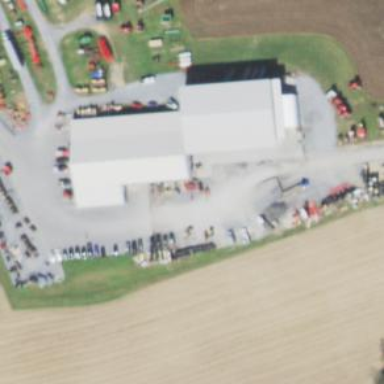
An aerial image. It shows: Building housing agrarian shop.